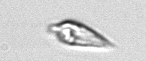
Label: Oxytoxum